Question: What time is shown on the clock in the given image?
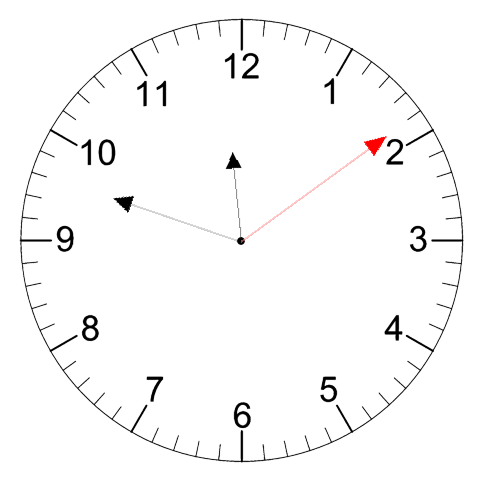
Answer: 11:48:09